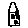
Label: house